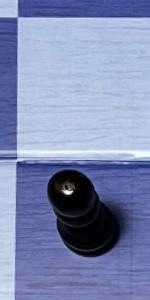
Label: Pawn_Black